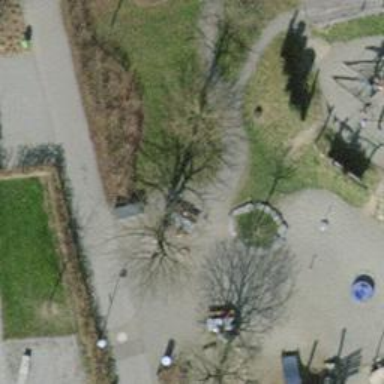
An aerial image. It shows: Picnic table located in leisure land area.